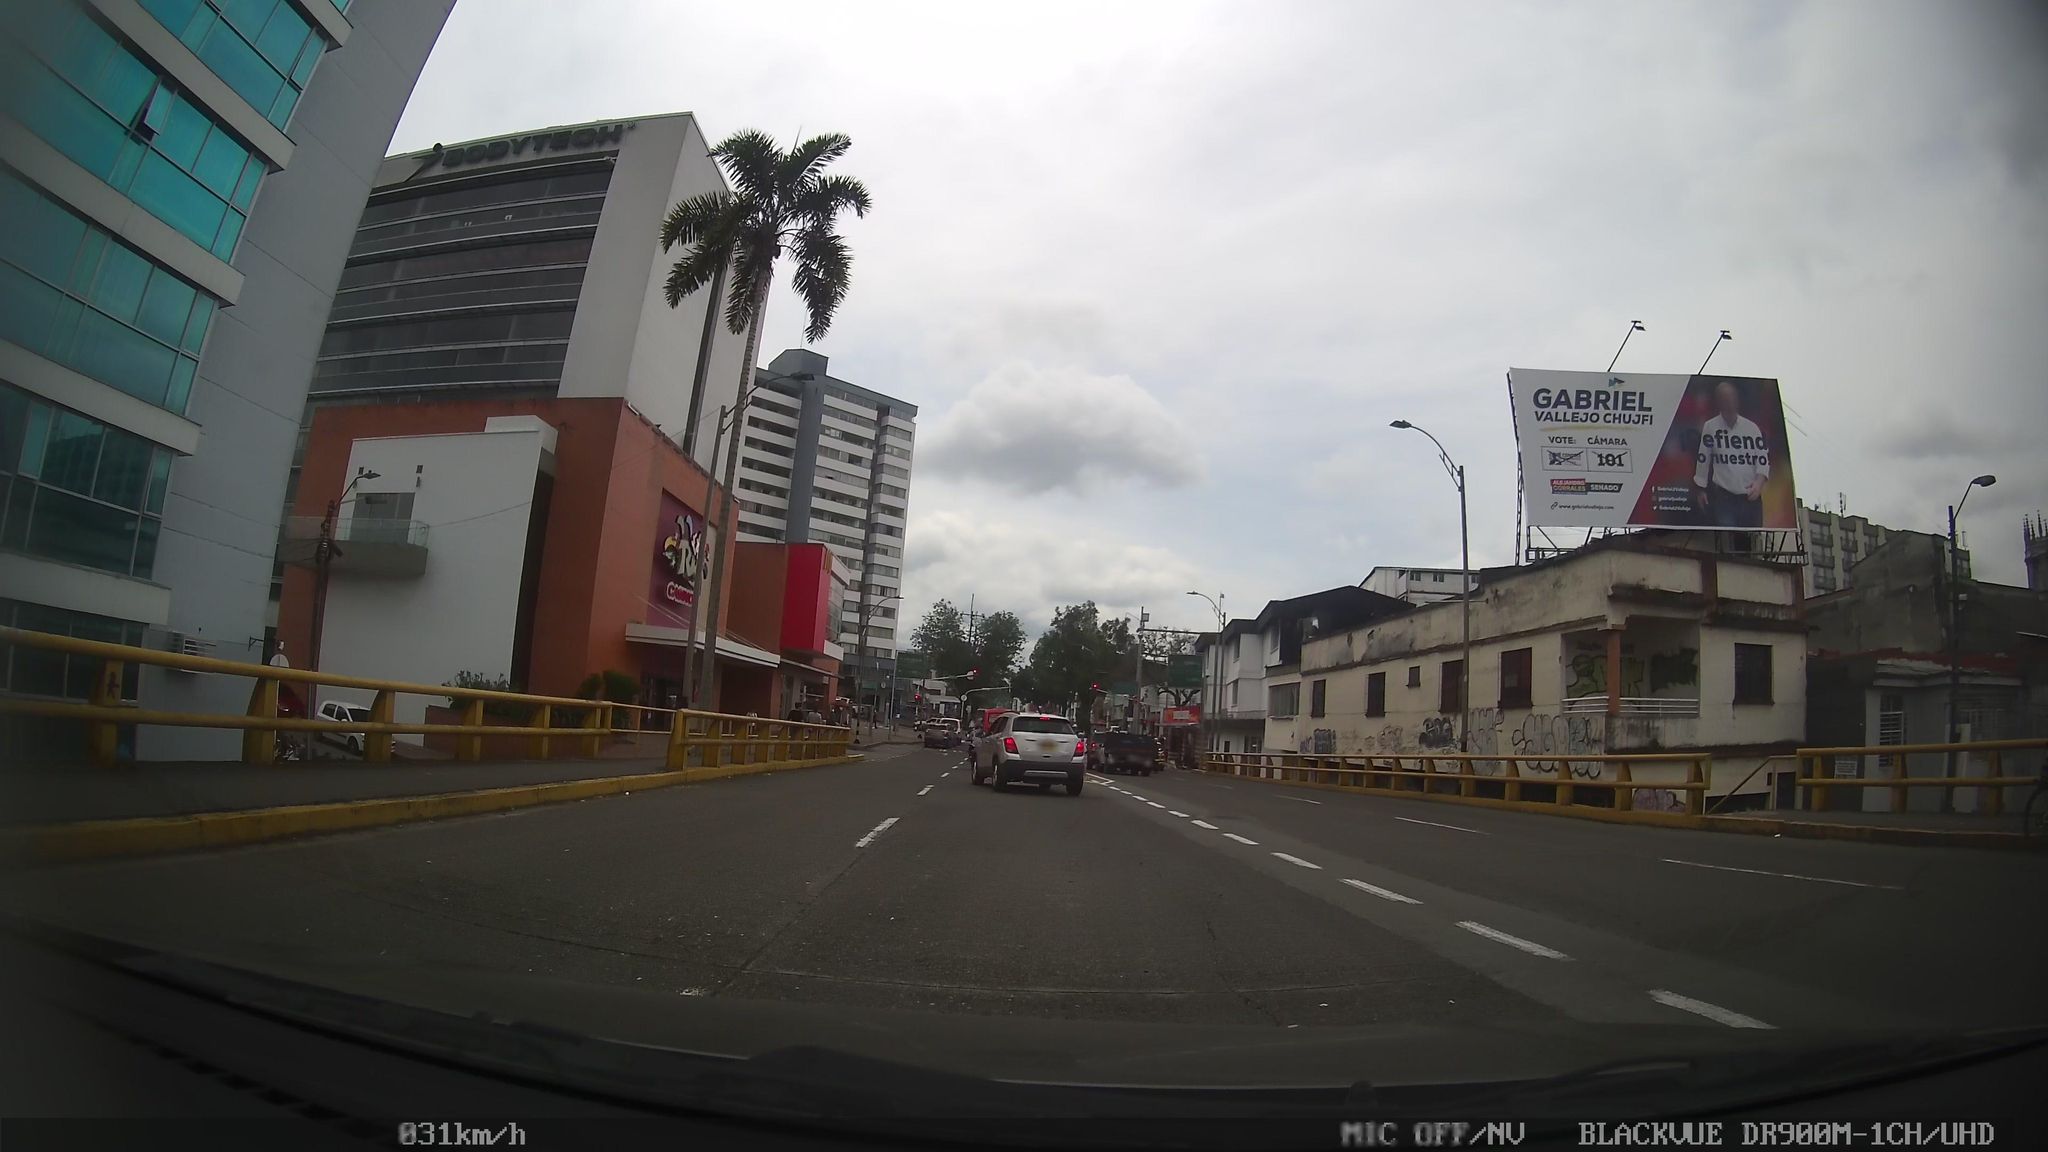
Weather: cloudy
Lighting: day
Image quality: good
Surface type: driving surface
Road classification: secondary_link, secondary
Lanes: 2
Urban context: urban centre
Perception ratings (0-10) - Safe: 2.96, Lively: 6.36, Beautiful: 4.28, Boring: 3.94, Depressing: 6.79, Wealthy: 2.12